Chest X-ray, AP view. Patient: 31 years old, sex M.
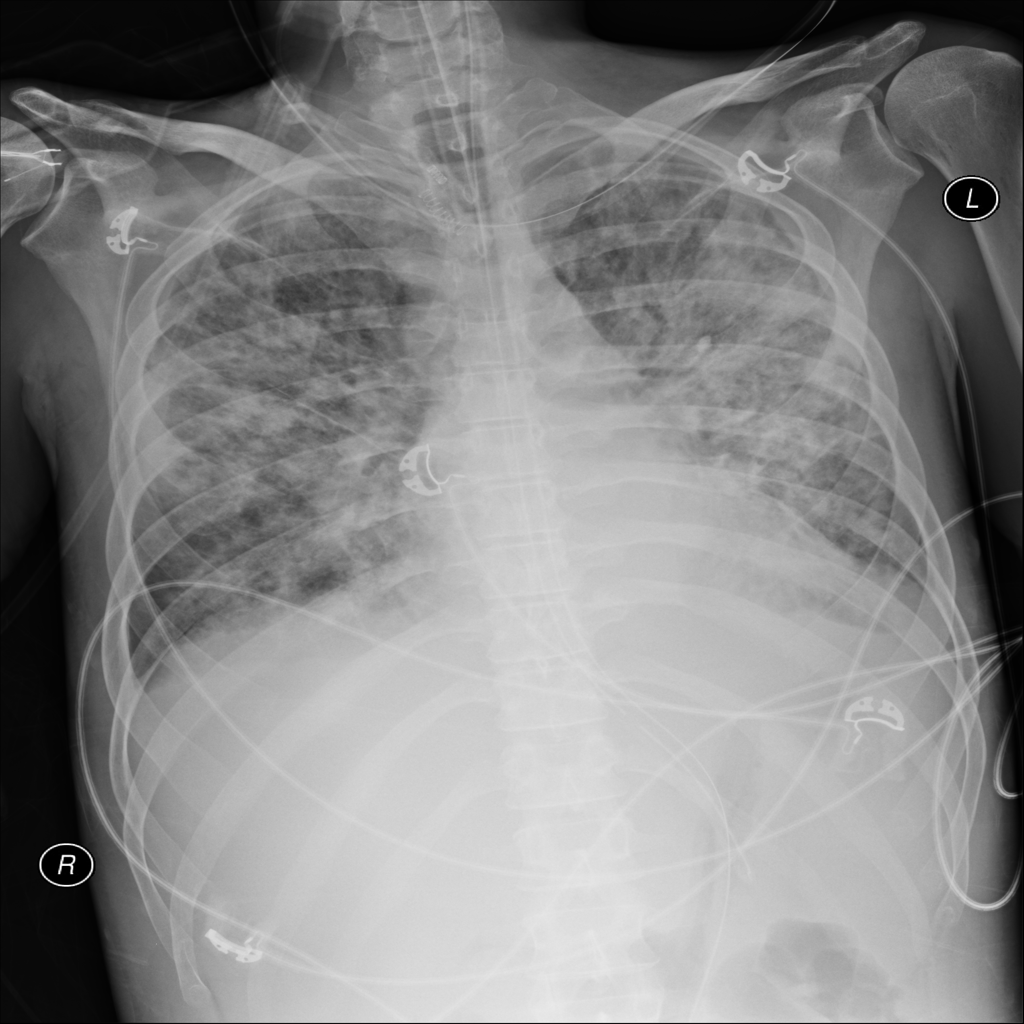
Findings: Nodule